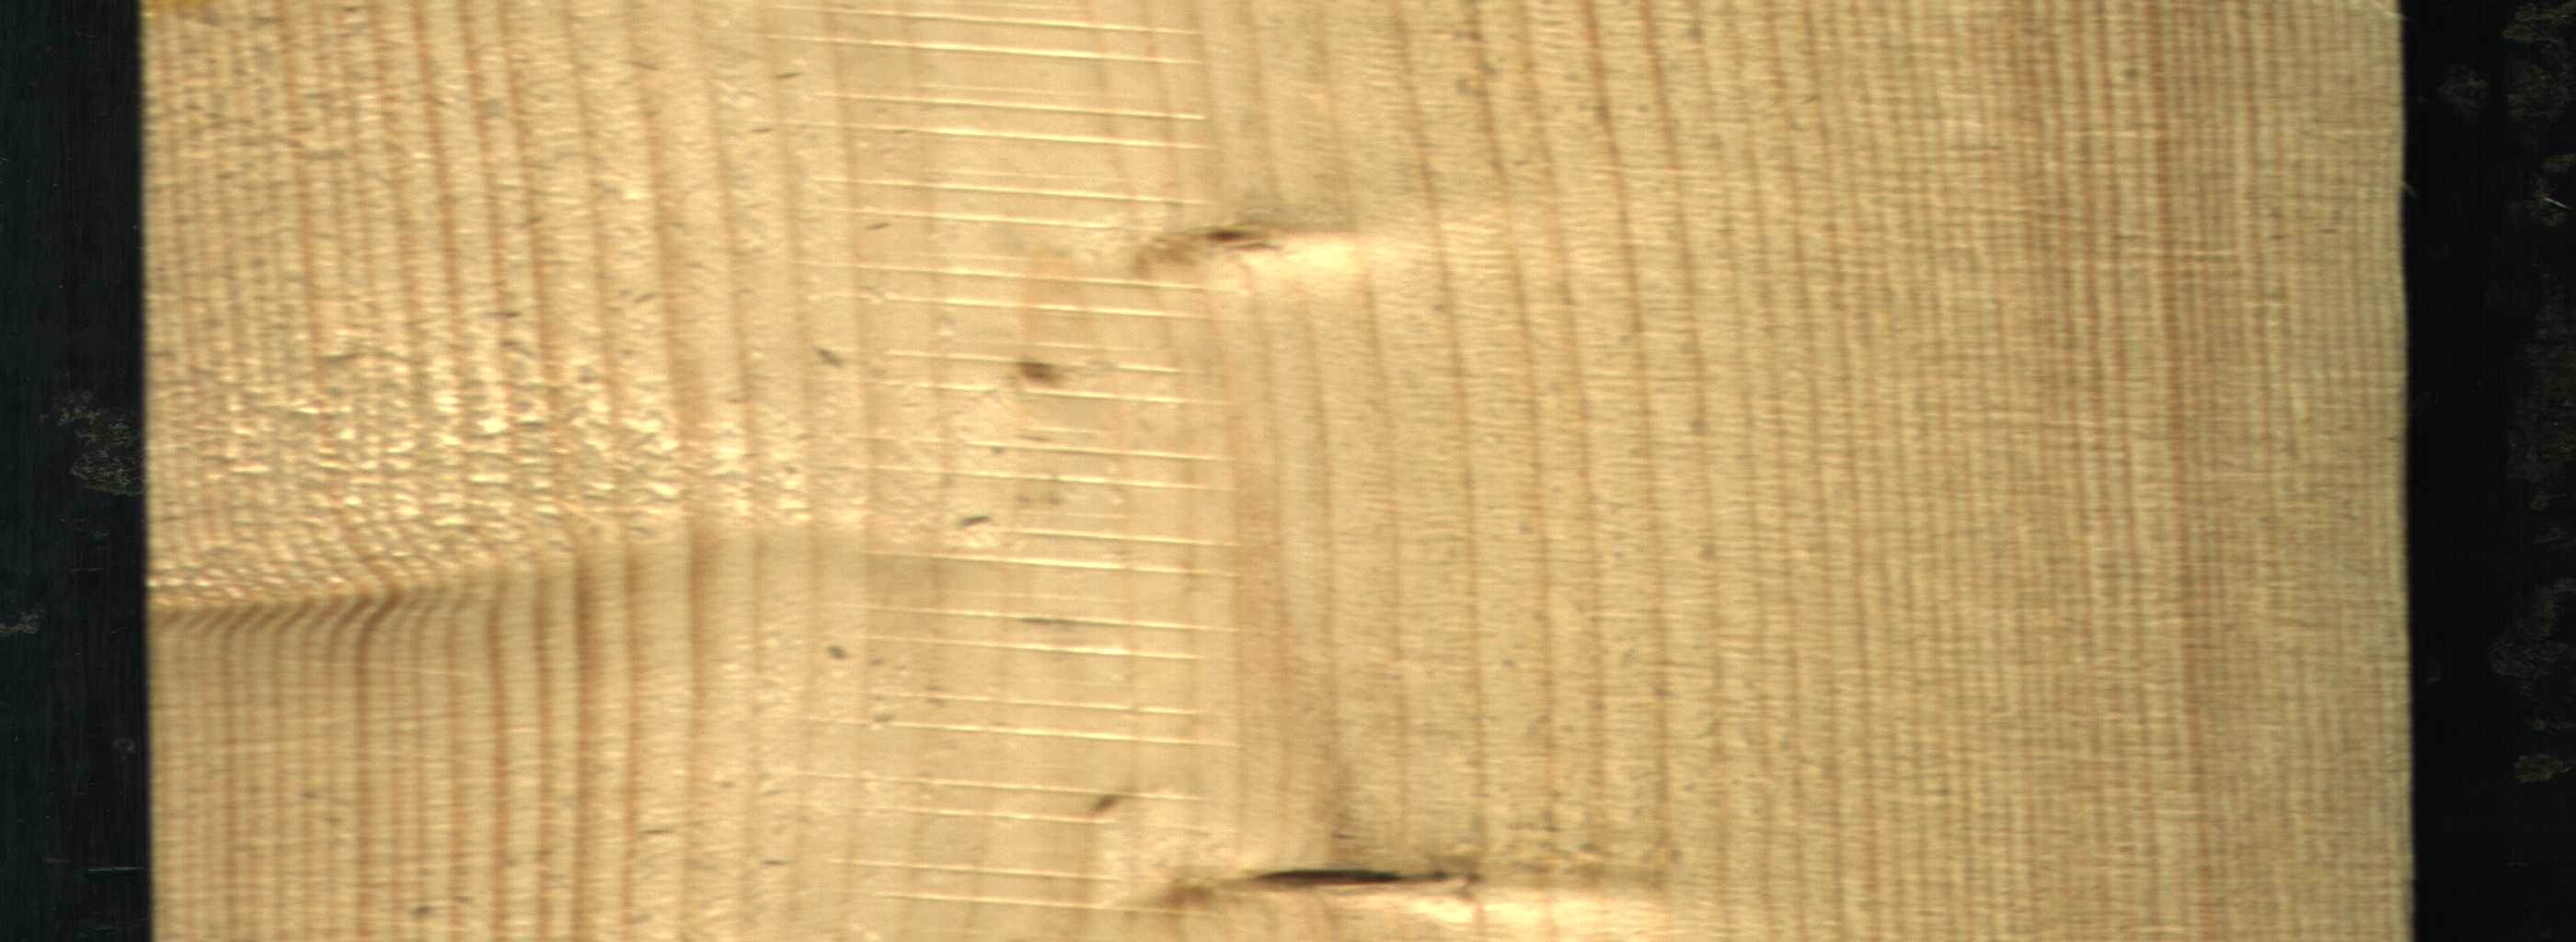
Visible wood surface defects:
Dead_Knot
Live_Knot